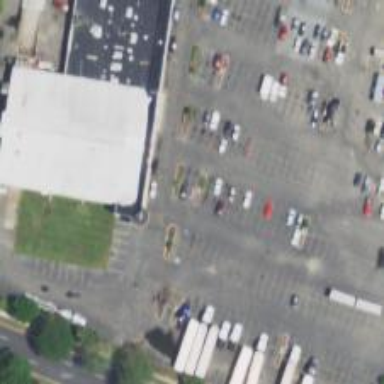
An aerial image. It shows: Supermarket.